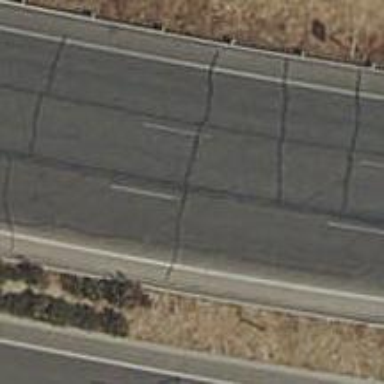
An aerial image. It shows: Primary highway.